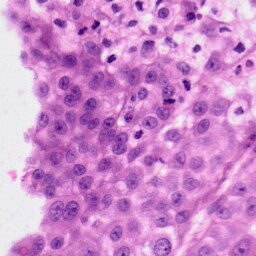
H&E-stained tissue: Skin